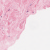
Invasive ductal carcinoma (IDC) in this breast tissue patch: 0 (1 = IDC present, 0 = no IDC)